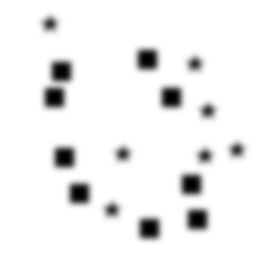
Squares: 9
Triangles: 0
Stars: 7
Total shapes: 16